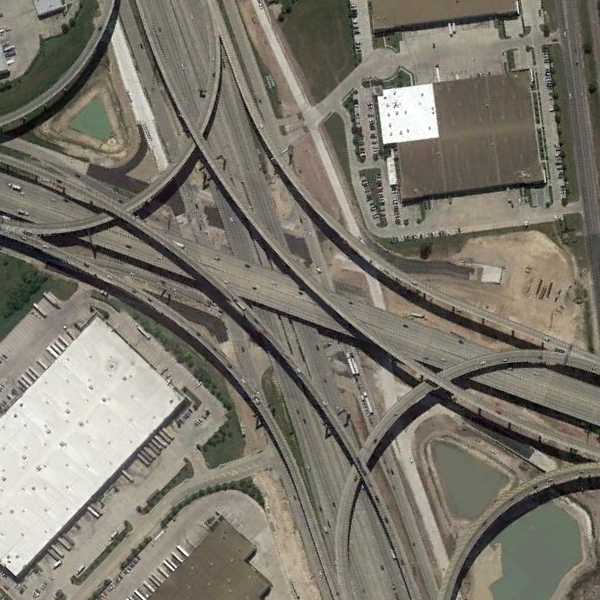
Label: Viaduct